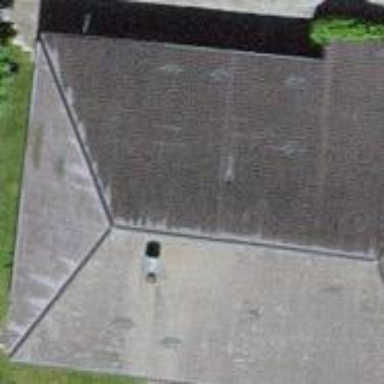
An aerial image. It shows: Farm building.